Interaction volume radius: 5 \u00c5
Interaction volume height: 10 \u00c5
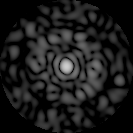
Disorder parameter: 0.8679